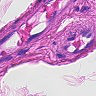
Metastatic tissue present: no